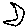
Label: moon